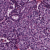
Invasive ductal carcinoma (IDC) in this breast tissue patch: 1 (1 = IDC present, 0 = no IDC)